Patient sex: F
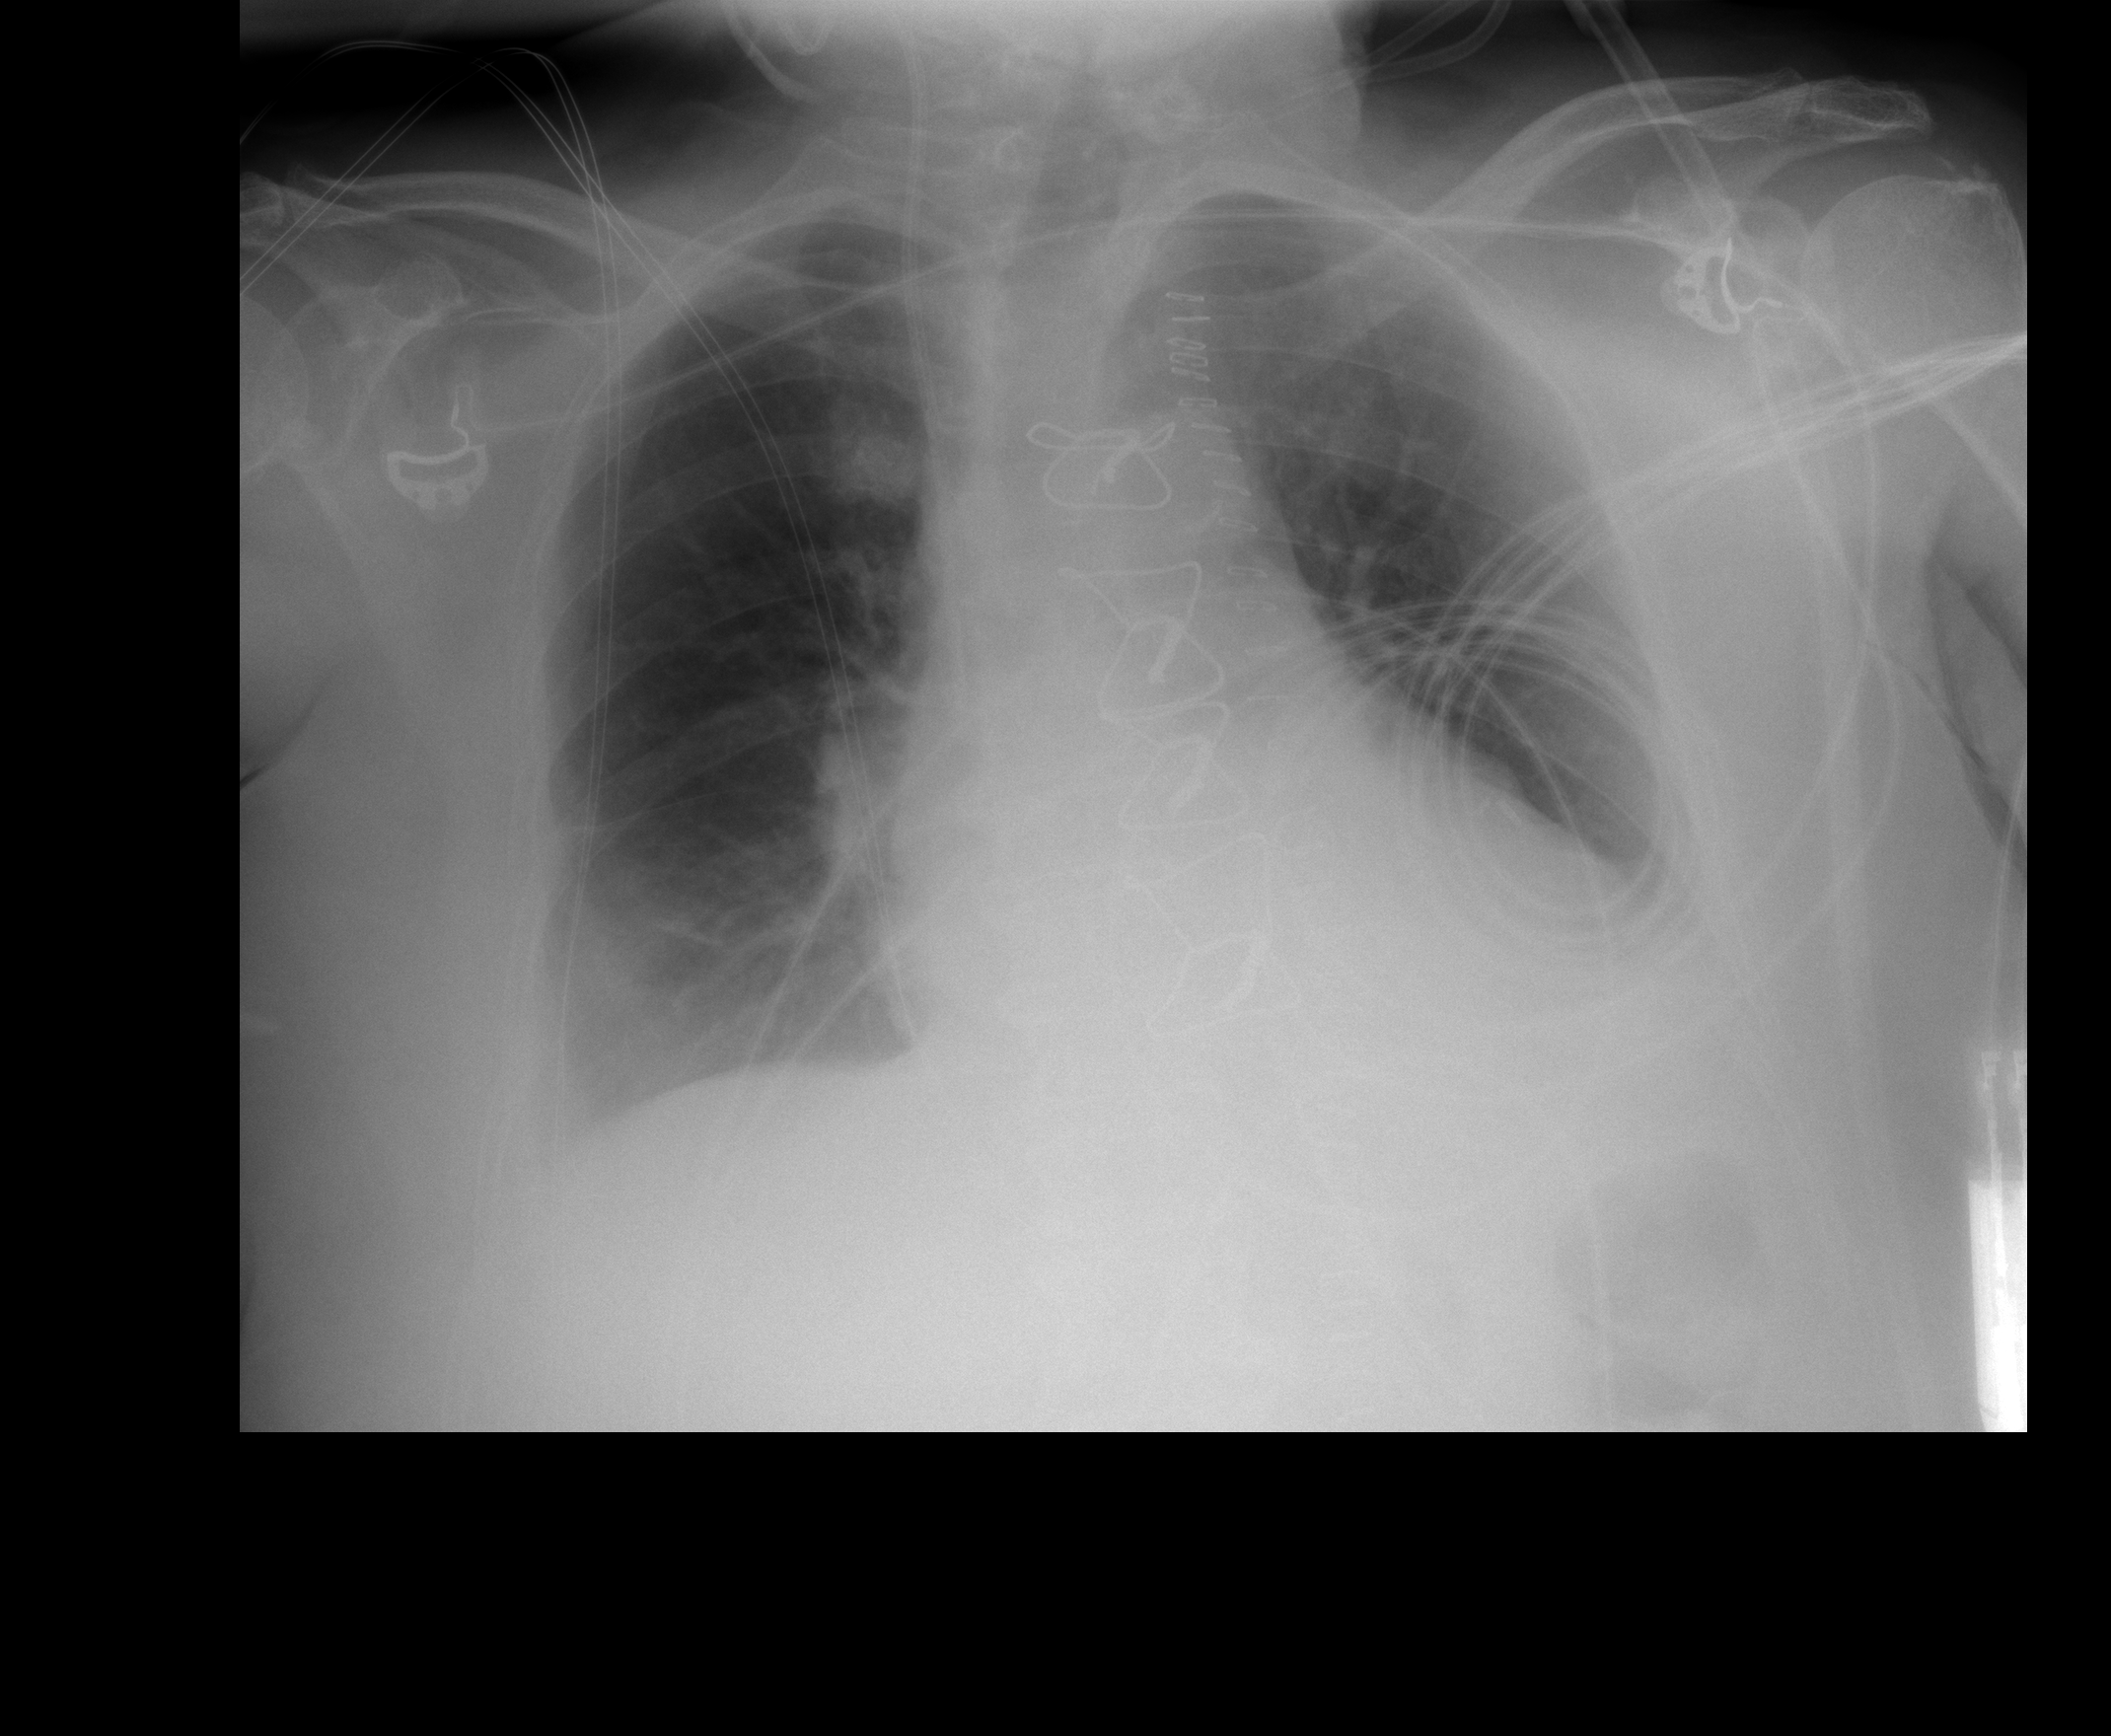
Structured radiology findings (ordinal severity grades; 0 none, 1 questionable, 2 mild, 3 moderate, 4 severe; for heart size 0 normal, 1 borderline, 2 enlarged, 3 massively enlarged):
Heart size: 0
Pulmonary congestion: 0
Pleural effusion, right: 1
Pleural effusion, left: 2
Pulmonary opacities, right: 0
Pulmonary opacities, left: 0
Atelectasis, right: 2
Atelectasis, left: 2